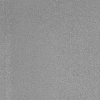
Atmospheric dust classification: dusty